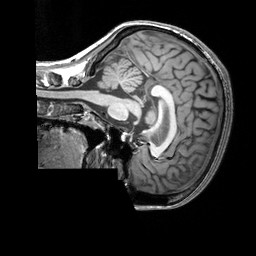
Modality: T1w
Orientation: sagittal
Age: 22
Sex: female
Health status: healthy
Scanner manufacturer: siemens
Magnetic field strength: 3 T
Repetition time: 2.3 s
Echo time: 0.00303 s